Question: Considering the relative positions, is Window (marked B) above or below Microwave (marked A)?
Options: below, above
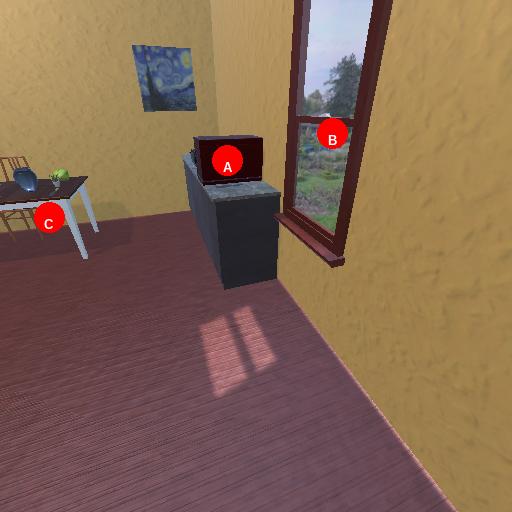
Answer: below